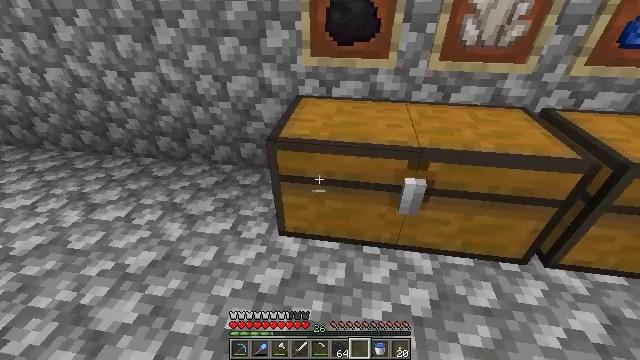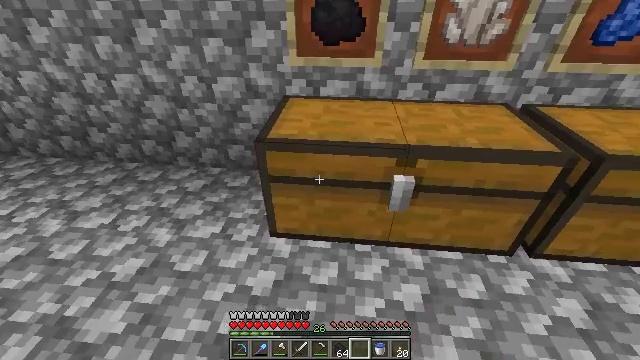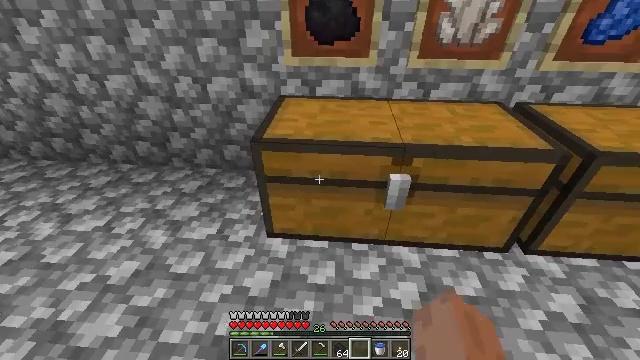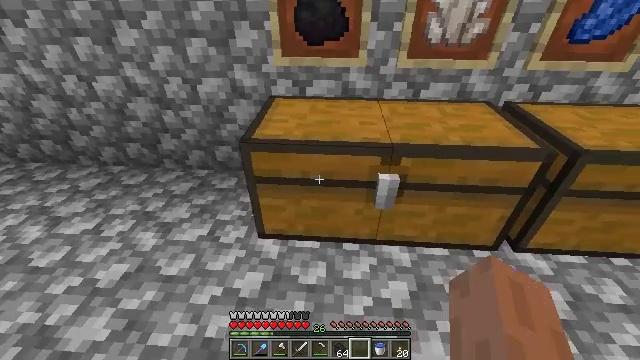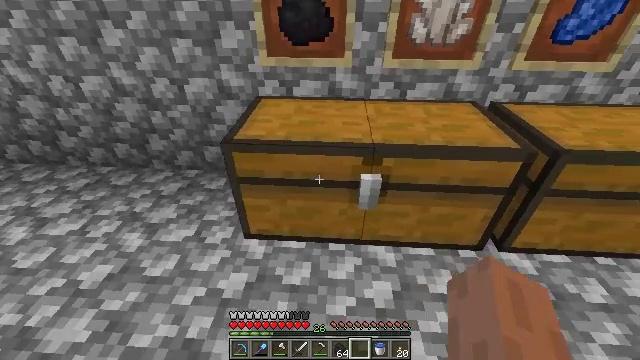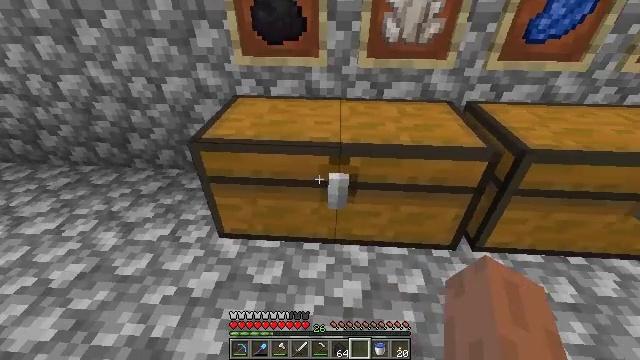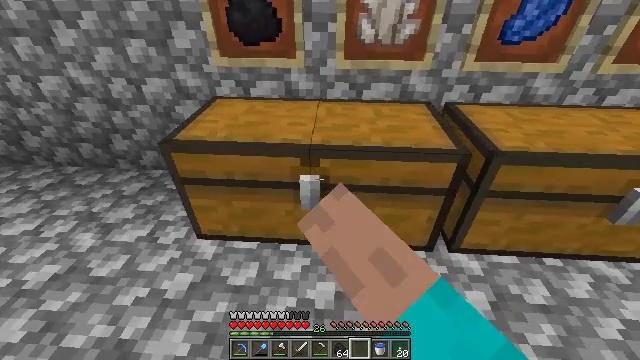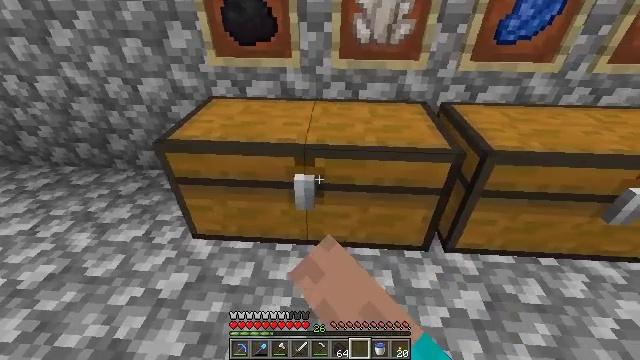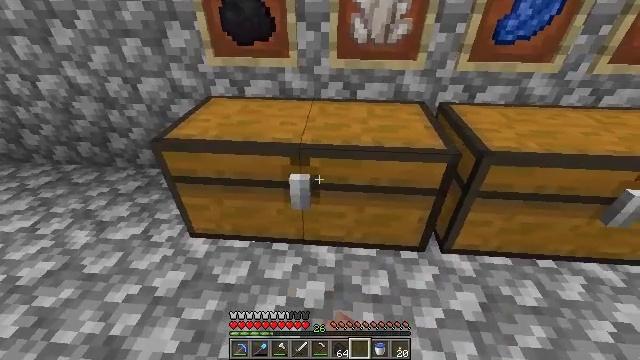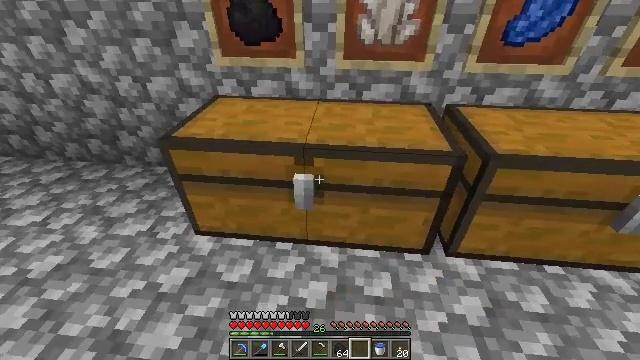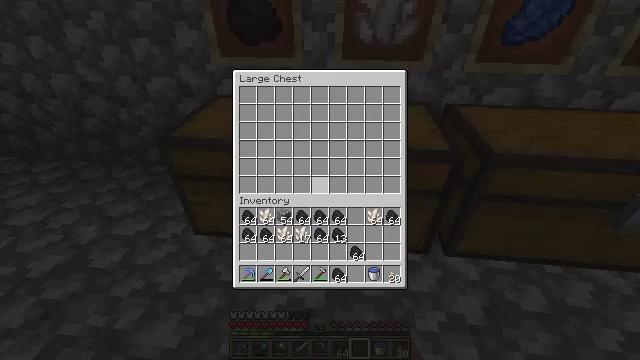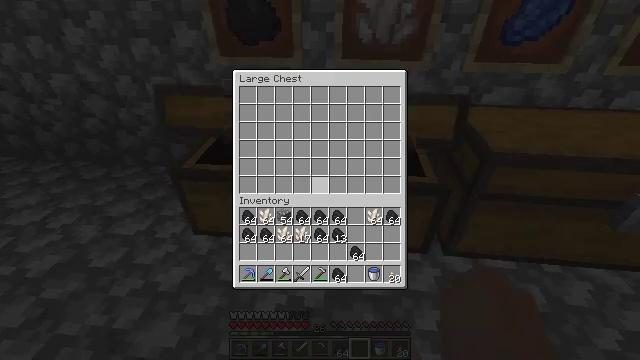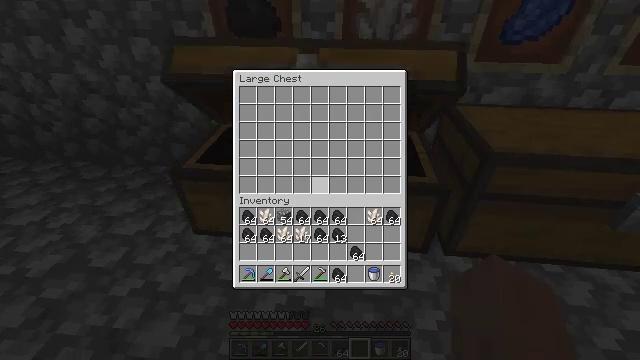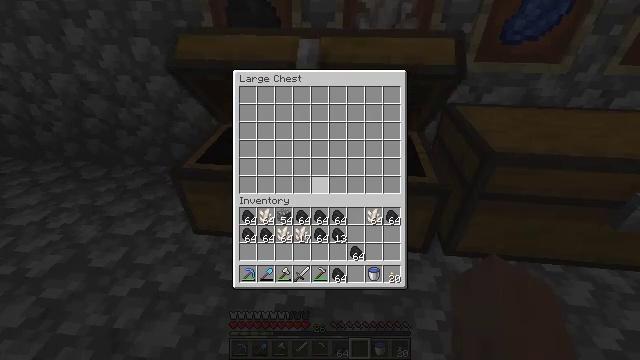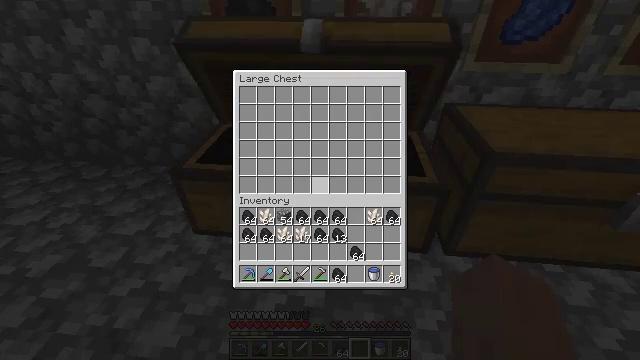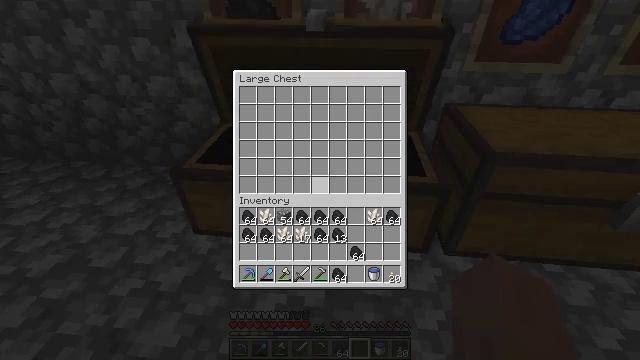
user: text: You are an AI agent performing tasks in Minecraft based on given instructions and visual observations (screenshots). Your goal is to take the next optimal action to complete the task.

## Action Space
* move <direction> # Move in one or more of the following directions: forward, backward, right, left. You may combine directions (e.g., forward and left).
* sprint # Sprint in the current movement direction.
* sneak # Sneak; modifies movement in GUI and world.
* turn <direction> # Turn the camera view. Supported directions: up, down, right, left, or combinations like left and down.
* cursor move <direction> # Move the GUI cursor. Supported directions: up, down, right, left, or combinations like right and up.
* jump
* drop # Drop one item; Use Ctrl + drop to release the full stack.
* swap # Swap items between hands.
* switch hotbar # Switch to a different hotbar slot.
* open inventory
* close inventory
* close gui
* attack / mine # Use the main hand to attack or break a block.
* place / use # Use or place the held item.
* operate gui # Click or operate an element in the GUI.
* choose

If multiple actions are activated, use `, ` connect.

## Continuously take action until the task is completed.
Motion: motion action
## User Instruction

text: Attack the chest to pick it up.
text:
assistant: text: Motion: turn right
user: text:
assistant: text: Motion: turn right
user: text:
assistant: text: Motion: move right
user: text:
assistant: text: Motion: move right
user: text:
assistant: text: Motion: move right, use / place
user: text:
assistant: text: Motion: use / place
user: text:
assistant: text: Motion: use / place
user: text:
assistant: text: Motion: no_op
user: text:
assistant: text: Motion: turn left
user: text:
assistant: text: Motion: open gui
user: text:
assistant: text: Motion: no_op
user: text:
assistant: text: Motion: no_op
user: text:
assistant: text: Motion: no_op
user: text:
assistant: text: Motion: no_op
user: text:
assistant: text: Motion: no_op
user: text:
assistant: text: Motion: no_op
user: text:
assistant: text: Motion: no_op
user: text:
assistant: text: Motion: no_op
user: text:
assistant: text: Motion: no_op
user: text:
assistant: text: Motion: no_op
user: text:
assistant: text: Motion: no_op
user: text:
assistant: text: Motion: no_op
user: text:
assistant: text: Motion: no_op
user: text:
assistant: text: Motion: no_op
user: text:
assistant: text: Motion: no_op
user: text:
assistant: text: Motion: cursor move down
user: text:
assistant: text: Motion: cursor move right and down
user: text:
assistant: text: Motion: cursor move right and down
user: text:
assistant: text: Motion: no_op
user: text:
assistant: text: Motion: no_op